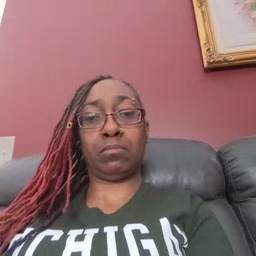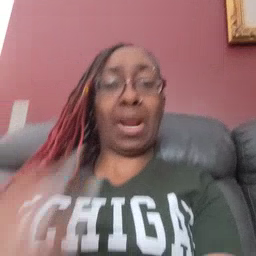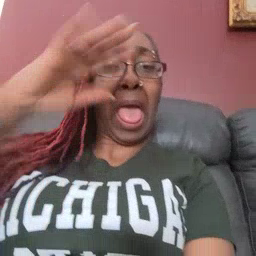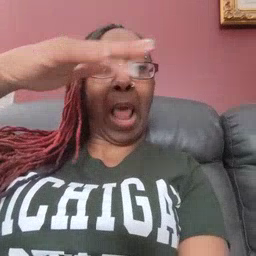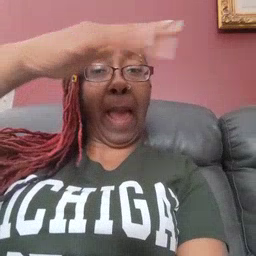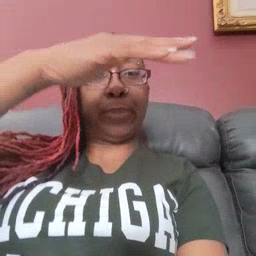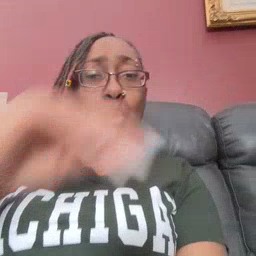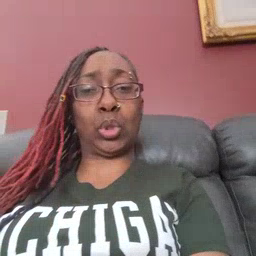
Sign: helicopter